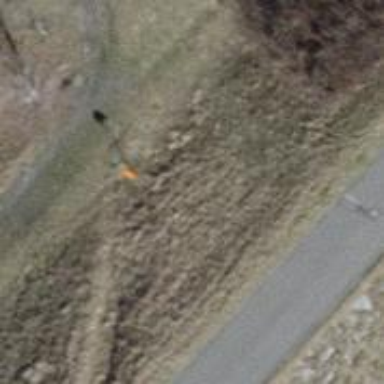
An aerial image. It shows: Aerial marker.